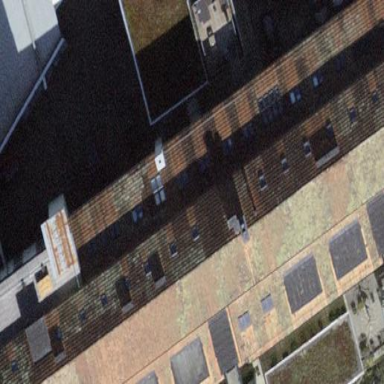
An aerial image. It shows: Building with tile roof.